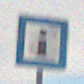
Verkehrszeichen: Informationsstelle
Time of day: MorningAfternoon
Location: Outdoor (Nature)
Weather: Overcast
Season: Winter
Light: Natural